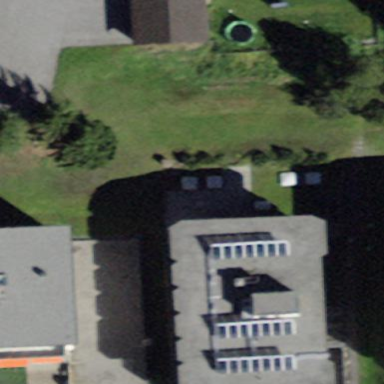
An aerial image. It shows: Building with flat roof.